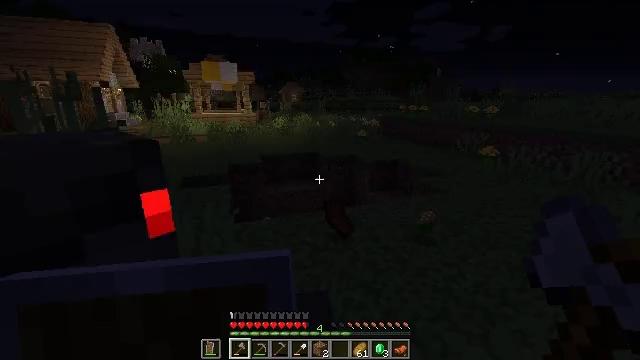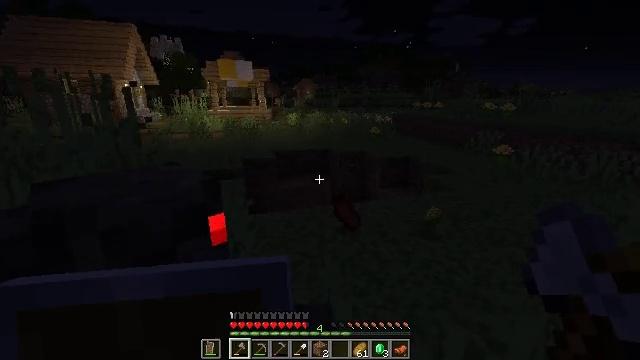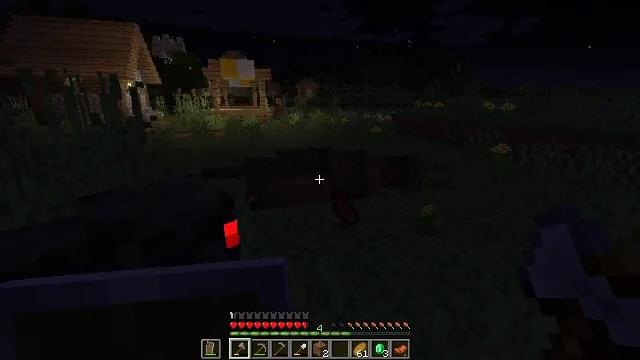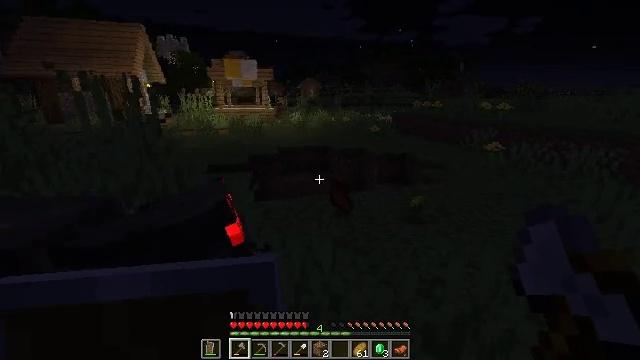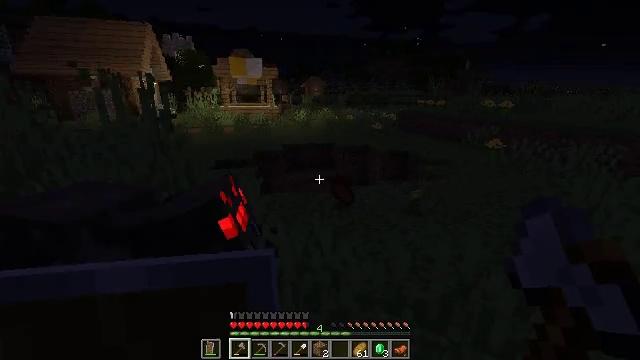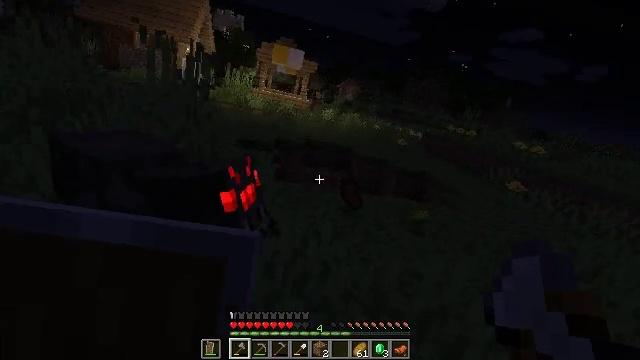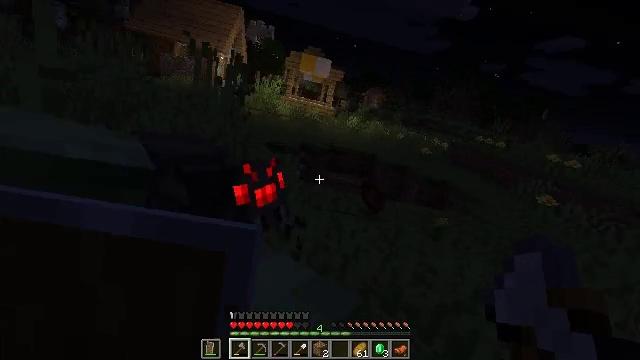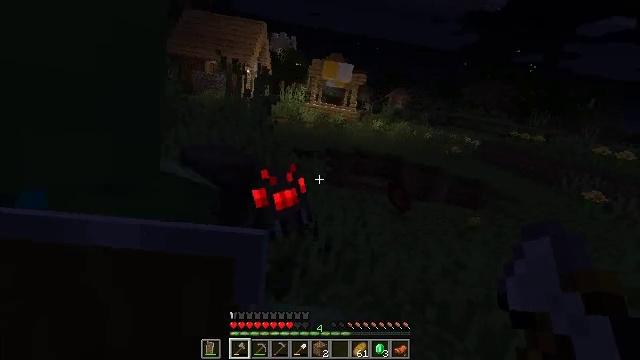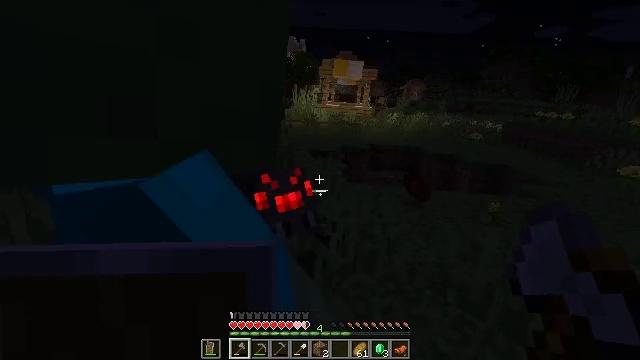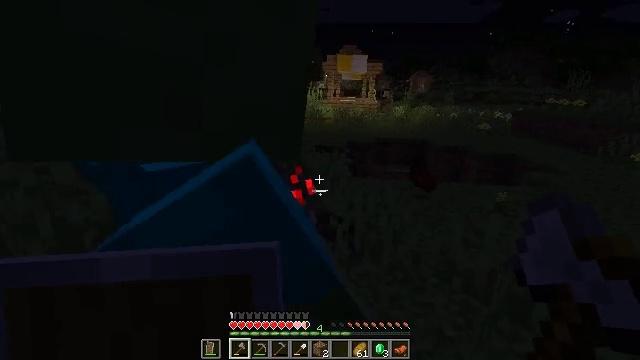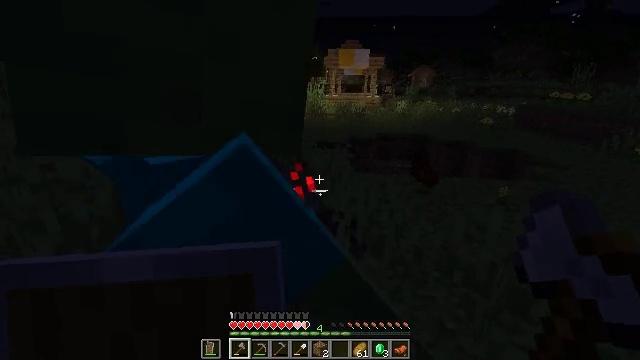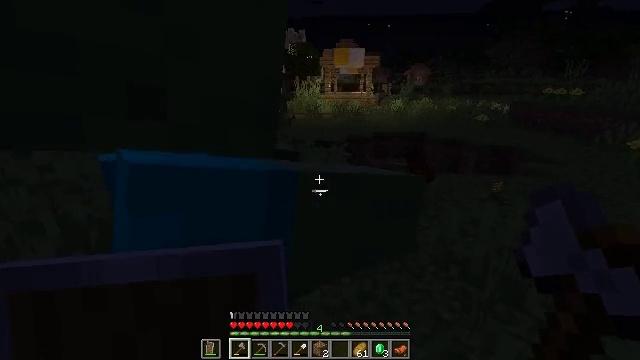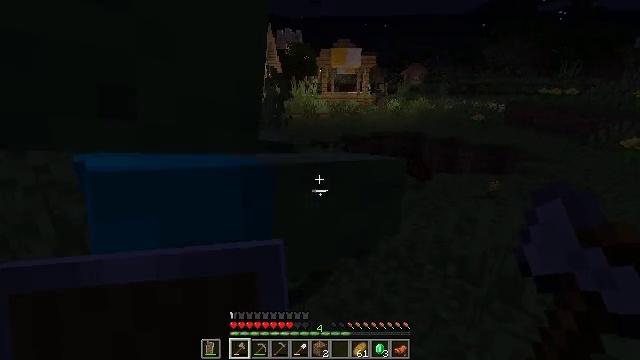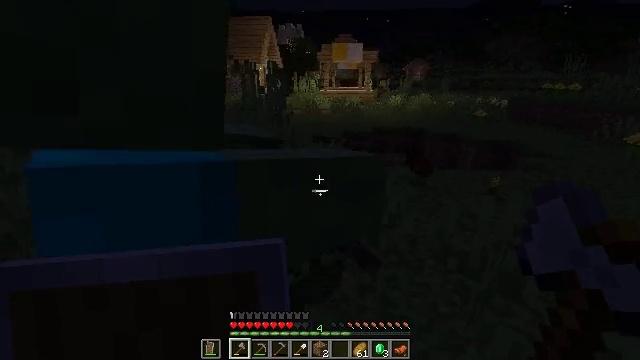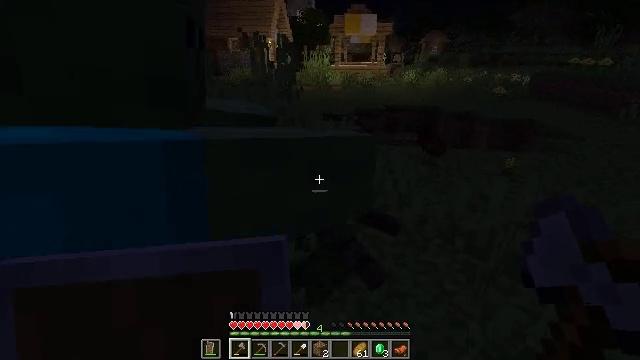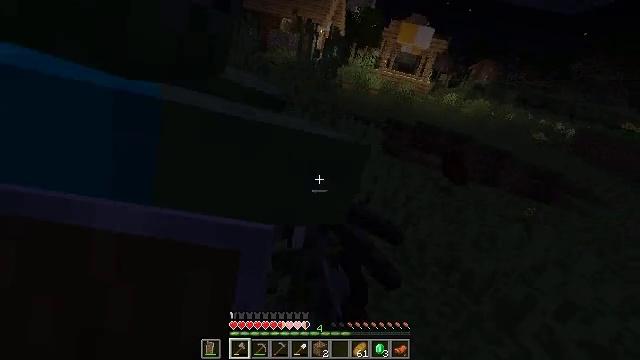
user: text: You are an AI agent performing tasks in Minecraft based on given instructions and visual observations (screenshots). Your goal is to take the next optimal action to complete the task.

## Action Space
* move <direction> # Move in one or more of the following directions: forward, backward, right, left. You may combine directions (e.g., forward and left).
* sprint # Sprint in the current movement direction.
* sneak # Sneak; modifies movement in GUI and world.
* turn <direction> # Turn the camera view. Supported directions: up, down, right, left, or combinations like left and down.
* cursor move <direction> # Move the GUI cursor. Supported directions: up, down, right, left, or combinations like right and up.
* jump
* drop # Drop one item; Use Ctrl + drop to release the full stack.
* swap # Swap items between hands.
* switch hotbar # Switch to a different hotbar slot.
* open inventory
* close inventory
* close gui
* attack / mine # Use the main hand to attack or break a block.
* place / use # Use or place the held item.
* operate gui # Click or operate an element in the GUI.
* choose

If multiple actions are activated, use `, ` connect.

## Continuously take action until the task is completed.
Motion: motion action
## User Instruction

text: Kill mobs.
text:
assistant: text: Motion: move back, turn left
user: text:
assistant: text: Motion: move back
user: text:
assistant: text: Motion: move back
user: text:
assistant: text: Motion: move back
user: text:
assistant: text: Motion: move back, turn left
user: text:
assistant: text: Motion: sprint, turn left
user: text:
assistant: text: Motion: sprint, turn left
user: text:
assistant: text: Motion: sprint, turn left
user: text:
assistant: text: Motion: sprint, turn left
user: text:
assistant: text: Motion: sprint
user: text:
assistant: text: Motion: sprint
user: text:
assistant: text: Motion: no_op
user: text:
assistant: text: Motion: no_op
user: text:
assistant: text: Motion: turn left and down, attack / mine
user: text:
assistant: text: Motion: turn left and down, attack / mine
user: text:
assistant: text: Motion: turn left and up, attack / mine
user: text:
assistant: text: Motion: turn left and up
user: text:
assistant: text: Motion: turn left
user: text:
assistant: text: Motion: no_op